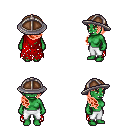
a pixel art fantasy rpg character, female body template, orc, green skin, red tattered cape, white pants, red right-swept hairstyle, chain helm, four views (front, back, left, right), 2x2 character sprite sheet, small pixel art, hard edges, no anti-aliasing